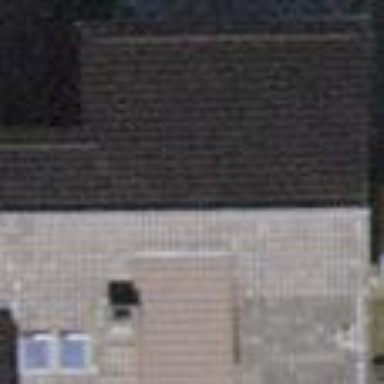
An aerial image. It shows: Semidetached house with tile roof.